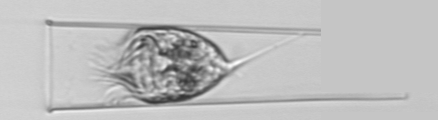
Label: Eutintinnus